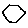
Label: hexagon